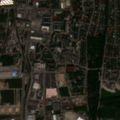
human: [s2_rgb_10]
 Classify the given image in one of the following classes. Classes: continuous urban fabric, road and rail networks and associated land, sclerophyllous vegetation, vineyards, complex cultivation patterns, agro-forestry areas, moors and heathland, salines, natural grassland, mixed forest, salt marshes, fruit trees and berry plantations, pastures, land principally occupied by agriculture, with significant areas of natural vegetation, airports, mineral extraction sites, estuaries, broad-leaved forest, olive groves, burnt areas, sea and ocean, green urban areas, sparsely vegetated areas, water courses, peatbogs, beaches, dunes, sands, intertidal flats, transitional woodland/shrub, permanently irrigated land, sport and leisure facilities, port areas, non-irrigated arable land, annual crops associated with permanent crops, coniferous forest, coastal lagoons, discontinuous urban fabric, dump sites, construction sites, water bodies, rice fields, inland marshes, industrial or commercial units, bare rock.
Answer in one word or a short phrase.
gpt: discontinuous urban fabric, industrial or commercial units, land principally occupied by agriculture, with significant areas of natural vegetation